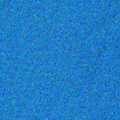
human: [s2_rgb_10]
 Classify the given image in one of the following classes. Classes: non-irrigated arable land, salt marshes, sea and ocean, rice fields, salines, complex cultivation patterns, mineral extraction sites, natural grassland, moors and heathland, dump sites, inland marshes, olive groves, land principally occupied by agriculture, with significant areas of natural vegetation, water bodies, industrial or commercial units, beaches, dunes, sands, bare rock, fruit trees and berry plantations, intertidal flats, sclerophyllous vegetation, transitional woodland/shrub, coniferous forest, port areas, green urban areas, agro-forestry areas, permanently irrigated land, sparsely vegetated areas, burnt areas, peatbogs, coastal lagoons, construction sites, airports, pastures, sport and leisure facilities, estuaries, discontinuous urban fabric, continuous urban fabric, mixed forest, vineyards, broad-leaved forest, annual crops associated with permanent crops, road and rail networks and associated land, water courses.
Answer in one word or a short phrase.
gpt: sea and ocean